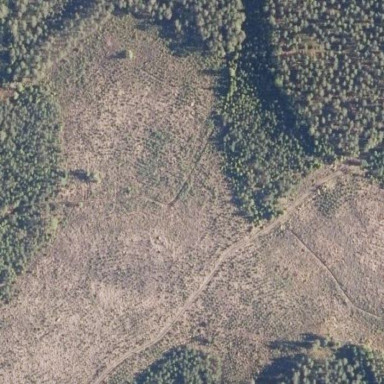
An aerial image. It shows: Area covered in scrub vegetation.